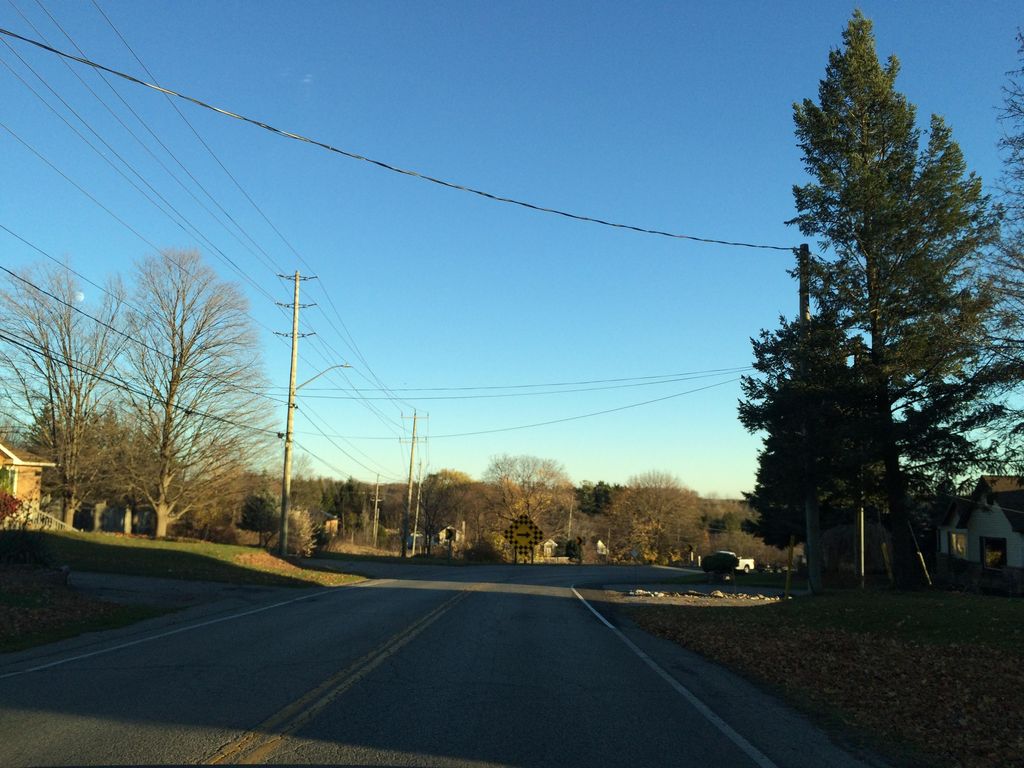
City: kitchener-waterloo